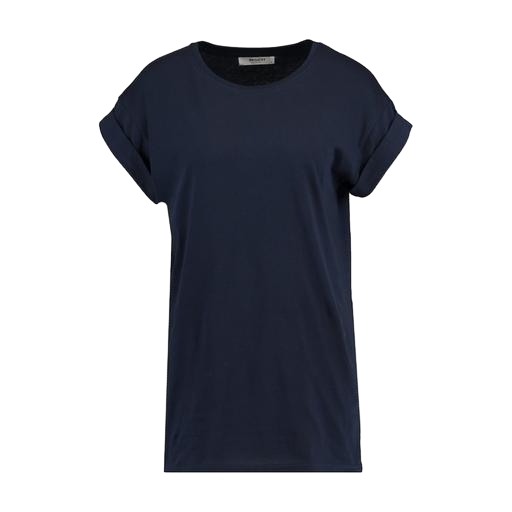
blue t-shirt only macy, navy tee, longline t-shirt, white background